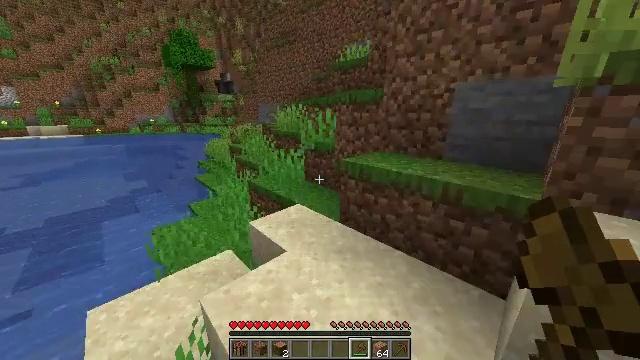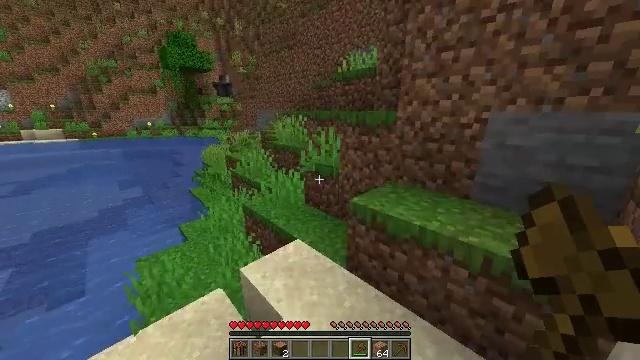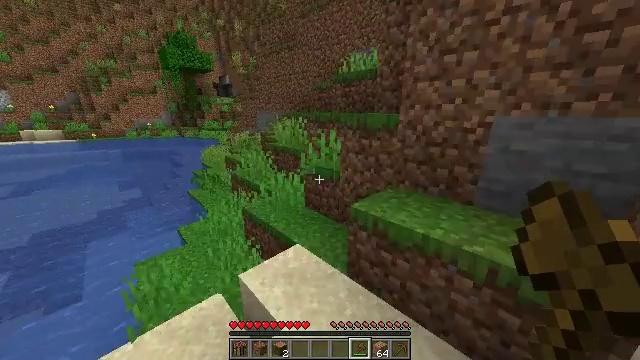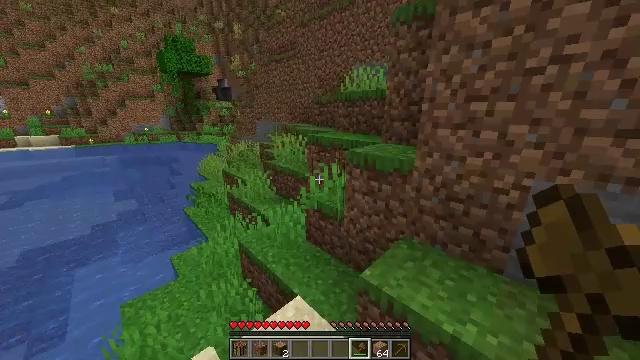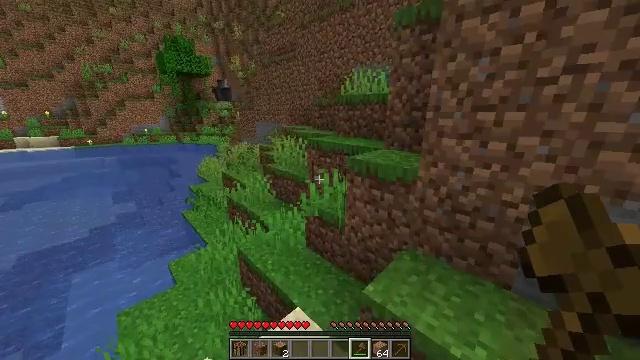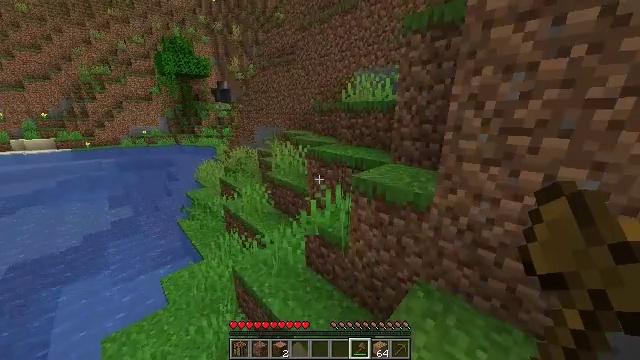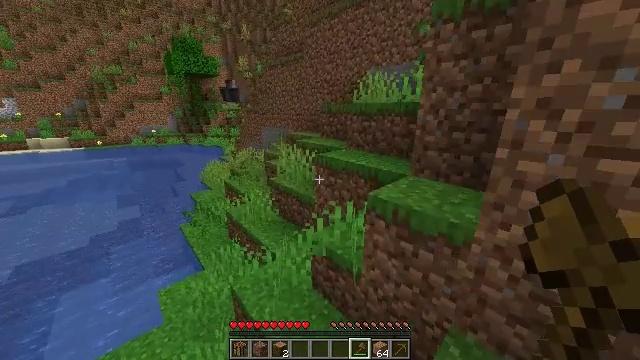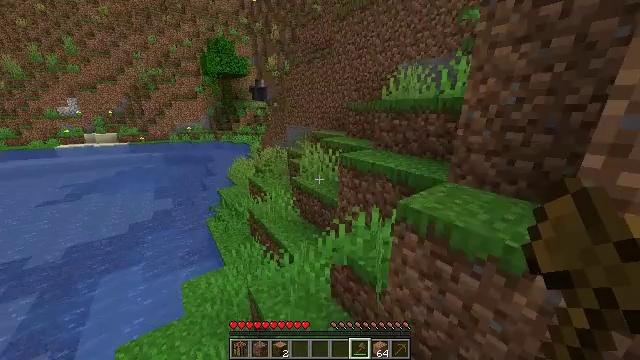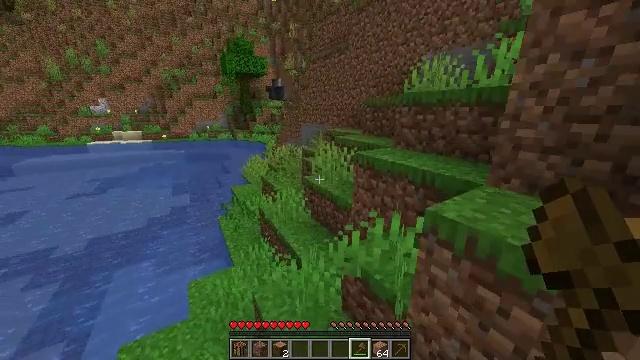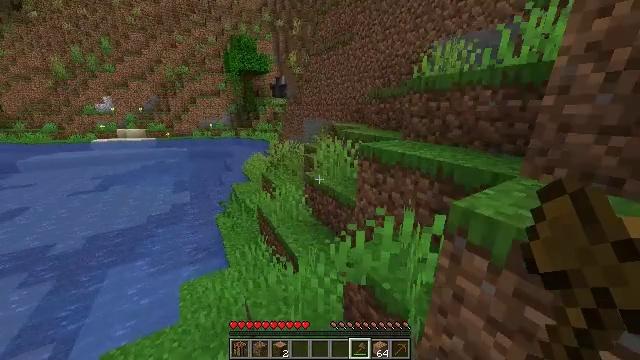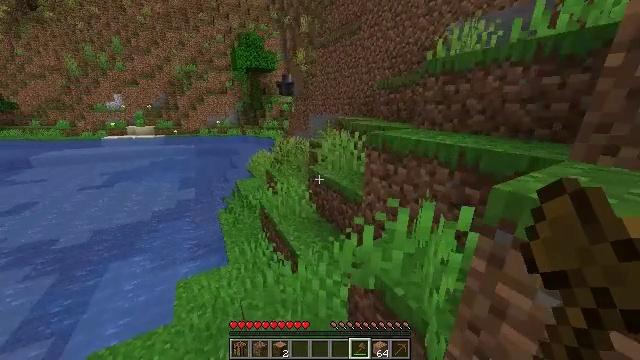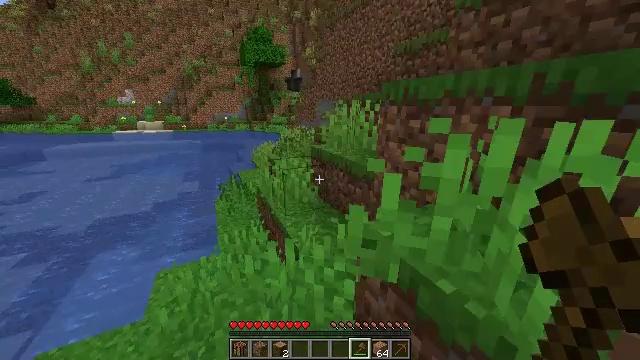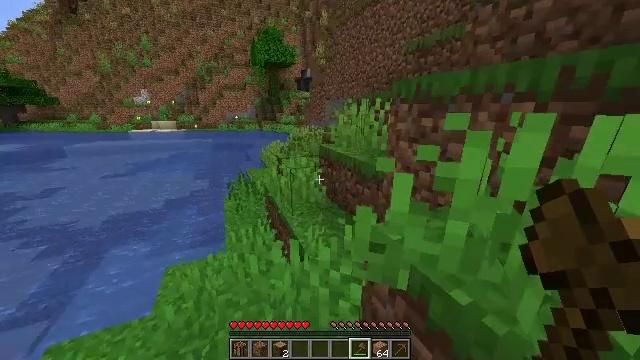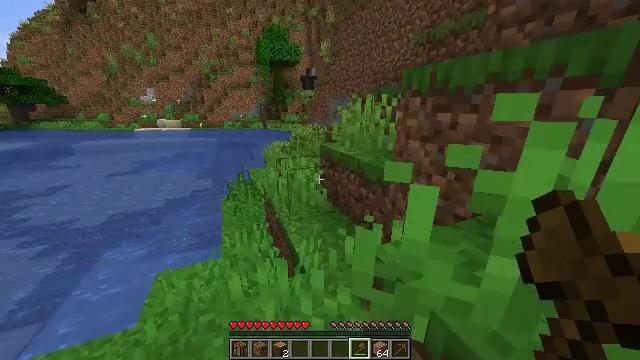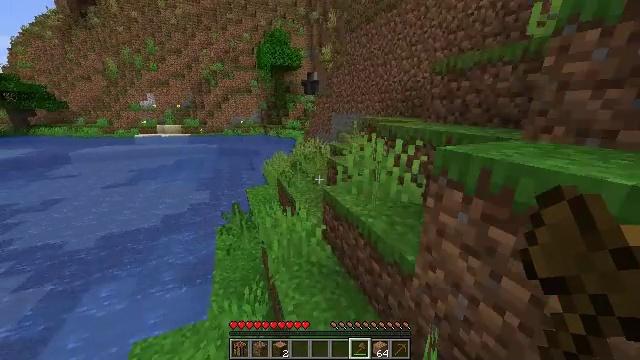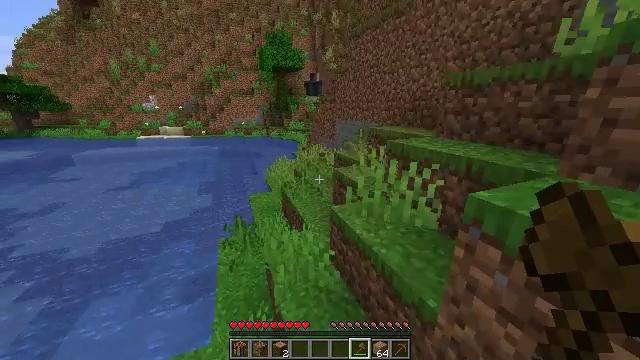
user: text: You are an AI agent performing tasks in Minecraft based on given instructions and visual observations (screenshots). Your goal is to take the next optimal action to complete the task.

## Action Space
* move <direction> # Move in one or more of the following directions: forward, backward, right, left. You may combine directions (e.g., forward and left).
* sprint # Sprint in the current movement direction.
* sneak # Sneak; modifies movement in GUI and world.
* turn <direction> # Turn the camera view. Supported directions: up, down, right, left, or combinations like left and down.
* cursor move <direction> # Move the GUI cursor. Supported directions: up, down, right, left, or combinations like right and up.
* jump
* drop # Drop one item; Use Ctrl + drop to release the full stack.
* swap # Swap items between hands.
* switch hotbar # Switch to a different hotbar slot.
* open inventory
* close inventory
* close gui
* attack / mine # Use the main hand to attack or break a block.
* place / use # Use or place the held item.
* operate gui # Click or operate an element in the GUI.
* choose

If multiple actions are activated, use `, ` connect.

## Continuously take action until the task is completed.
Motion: motion action
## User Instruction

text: Break the vines.
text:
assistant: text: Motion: move forward, sprint, jump
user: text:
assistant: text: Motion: move forward, sprint, jump
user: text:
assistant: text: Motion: move forward, sprint, jump
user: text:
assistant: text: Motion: move forward, jump
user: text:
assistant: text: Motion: move forward, jump
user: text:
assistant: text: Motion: move forward, turn left, jump
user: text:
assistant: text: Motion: move forward, turn left, jump
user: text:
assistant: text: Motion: move forward, turn left, jump
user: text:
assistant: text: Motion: move forward, turn left, jump
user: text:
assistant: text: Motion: move forward, turn left, jump
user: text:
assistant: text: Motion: move forward, turn left, jump
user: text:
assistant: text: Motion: move forward, sprint, turn left, jump
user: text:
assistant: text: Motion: move forward, sprint, turn left, jump
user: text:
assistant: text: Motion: move forward, sprint, jump
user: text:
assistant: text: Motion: move forward, jump
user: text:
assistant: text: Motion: move forward, jump
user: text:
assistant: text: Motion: move forward, jump
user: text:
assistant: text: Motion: move forward, jump
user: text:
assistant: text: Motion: move forward, jump
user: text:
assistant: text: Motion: move forward, jump
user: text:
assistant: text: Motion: move forward, jump
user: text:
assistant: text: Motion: move forward, jump
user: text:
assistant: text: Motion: move forward, sprint, jump
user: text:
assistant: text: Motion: move forward, sprint, jump
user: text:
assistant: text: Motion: move forward, sprint, jump
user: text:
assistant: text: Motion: move forward, sprint, jump
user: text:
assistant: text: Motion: move forward, sprint, turn right, jump
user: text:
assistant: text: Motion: move forward, turn right, jump
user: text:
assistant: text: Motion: move forward, turn right, jump
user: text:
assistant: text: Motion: move forward, jump